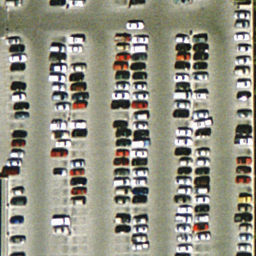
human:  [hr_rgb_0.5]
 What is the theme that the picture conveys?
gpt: parking lot